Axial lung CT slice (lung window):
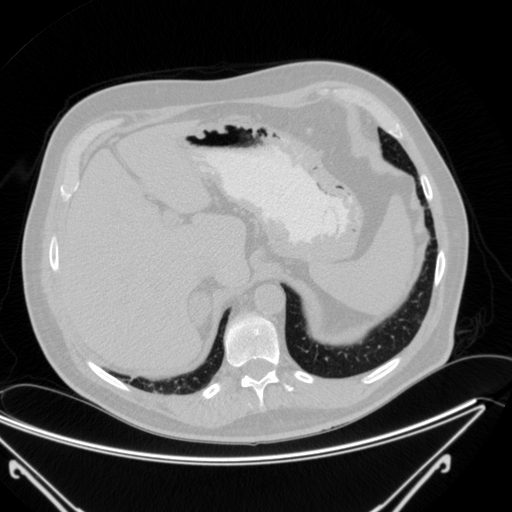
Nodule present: no